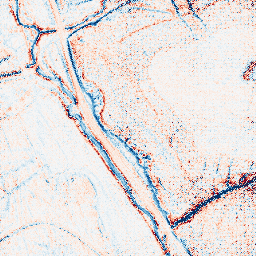
Category: edge_preserving
Decomposition family: anisotropic_diffusion
Decomposition parameters: iterations: 10
kappa: 100
gamma: 0.2
Upsampling method: regularized
Upsampling parameters: scale: 4
lambda_reg: 0.1
Upsampling scale: 4